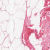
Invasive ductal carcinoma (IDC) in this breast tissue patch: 0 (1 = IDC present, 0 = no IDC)